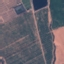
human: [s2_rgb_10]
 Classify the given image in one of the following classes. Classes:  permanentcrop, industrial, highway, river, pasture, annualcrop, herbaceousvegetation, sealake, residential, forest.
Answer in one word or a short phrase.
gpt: PermanentCrop